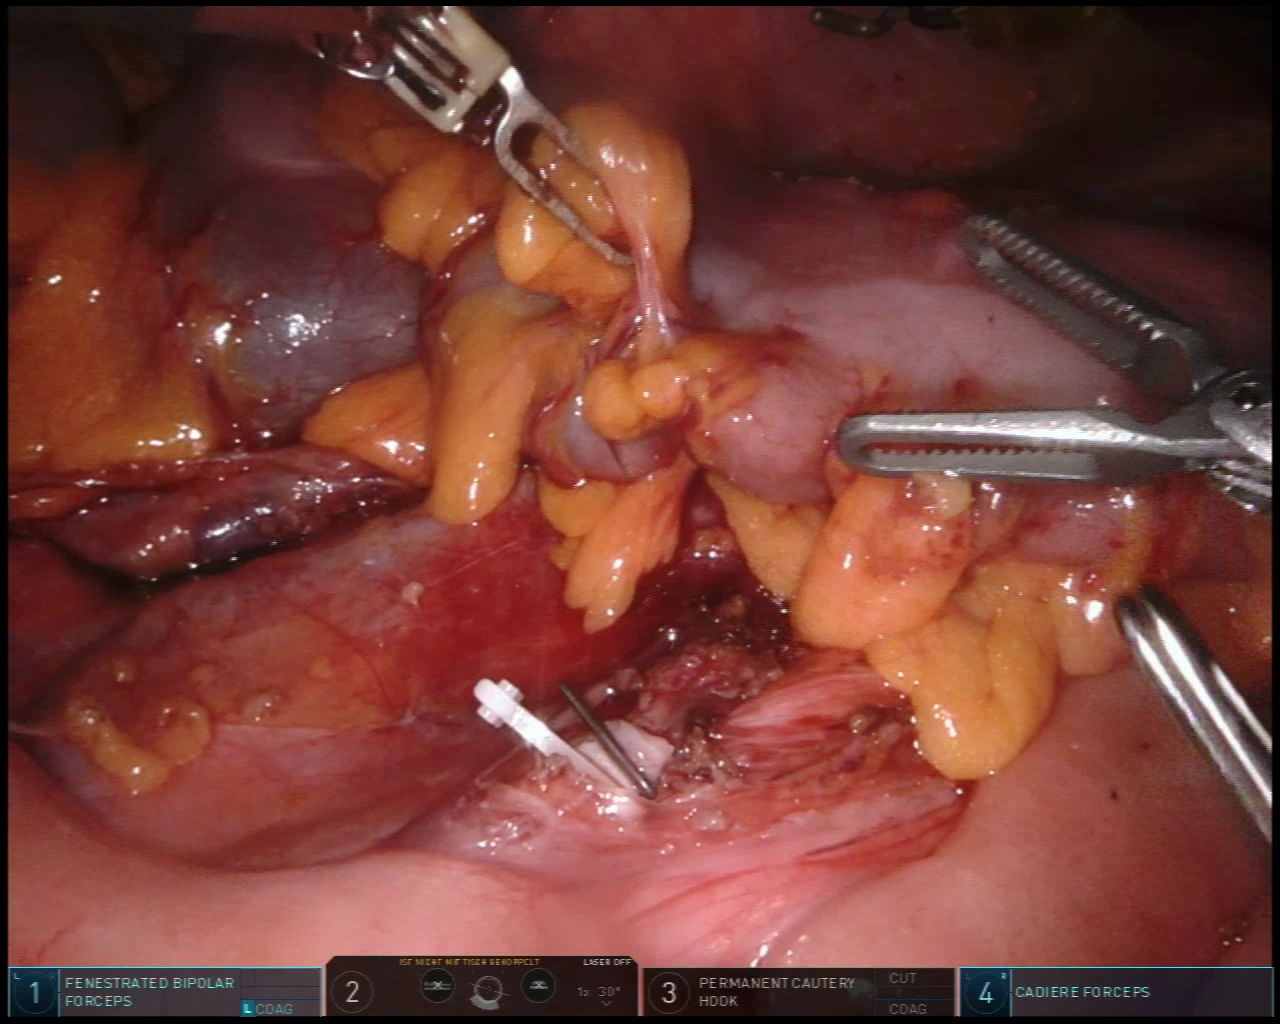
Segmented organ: colon
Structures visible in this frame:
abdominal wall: yes
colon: yes
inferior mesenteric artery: yes
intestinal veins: no
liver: no
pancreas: no
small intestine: yes
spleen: no
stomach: no
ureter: no
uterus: no
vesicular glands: no